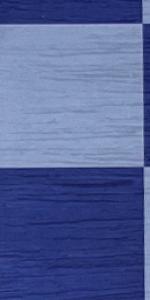
Label: Empty